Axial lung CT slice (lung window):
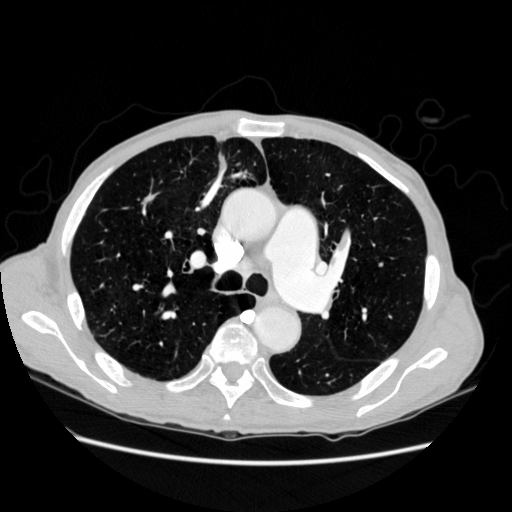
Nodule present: no